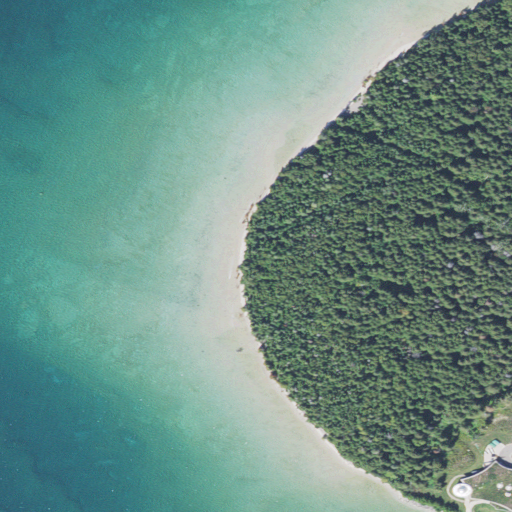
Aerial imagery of cape in Michigan named McGulpin Point containing open water, woody wetlands, herbaceous wetlands, barren land, and medium intensity development